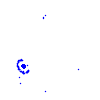
Particle: electron